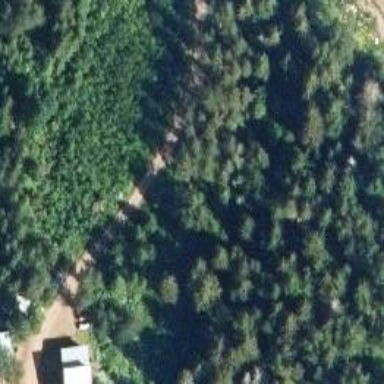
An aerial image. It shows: Driveway leading to service road.